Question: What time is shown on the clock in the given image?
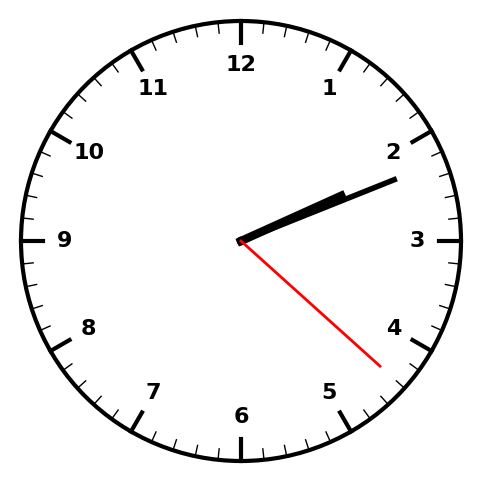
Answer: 02:11:22